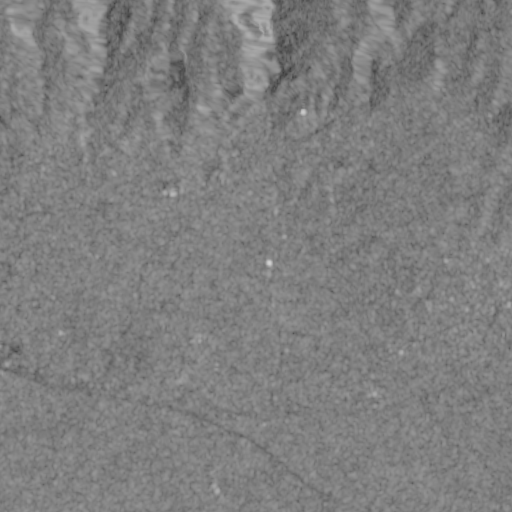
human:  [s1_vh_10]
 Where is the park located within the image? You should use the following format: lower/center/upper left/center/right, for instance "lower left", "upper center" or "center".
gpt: The park is located in the upper right of the image.
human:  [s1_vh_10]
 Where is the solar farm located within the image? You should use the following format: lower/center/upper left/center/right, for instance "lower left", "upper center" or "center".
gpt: The solar farm is located in the lower left of the image.
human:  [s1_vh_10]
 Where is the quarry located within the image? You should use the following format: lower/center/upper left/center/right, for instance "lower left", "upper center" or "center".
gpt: There is no quarry in the image.

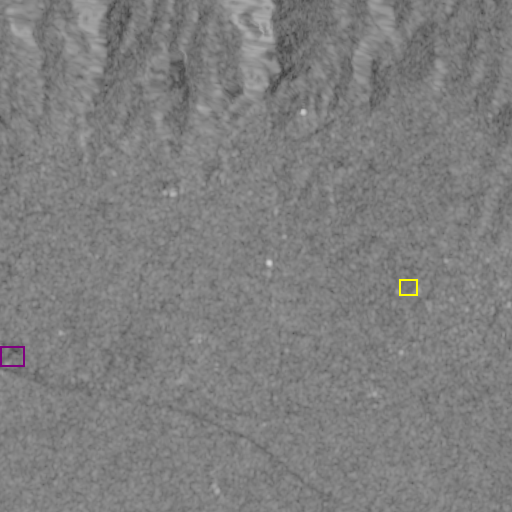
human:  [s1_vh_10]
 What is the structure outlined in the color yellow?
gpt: The structure outlined in yellow is a park.
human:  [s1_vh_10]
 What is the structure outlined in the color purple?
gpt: The structure outlined in purple is a parking lot.
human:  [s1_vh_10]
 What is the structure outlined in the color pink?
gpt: There is no pink outline.